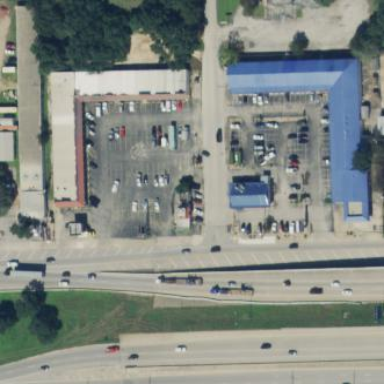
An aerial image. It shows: Retail building.